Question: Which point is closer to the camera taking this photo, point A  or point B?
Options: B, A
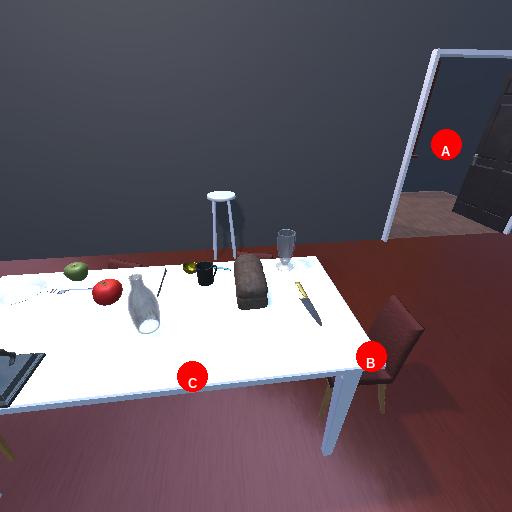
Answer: B